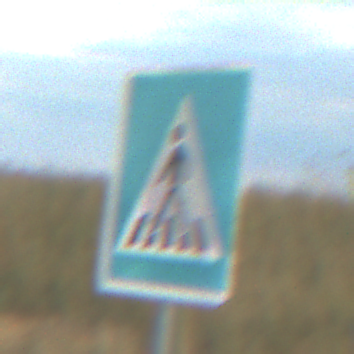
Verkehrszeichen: FussgaengerueberwegRechts
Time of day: SunriseSunset
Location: Outdoor (RoadRail)
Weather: PartlyCloudy
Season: NotSpecified
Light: Natural